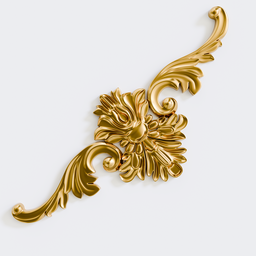
Label: decoration